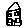
Label: house